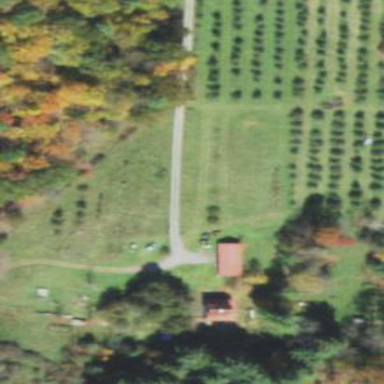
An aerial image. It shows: Orchard.